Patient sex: M
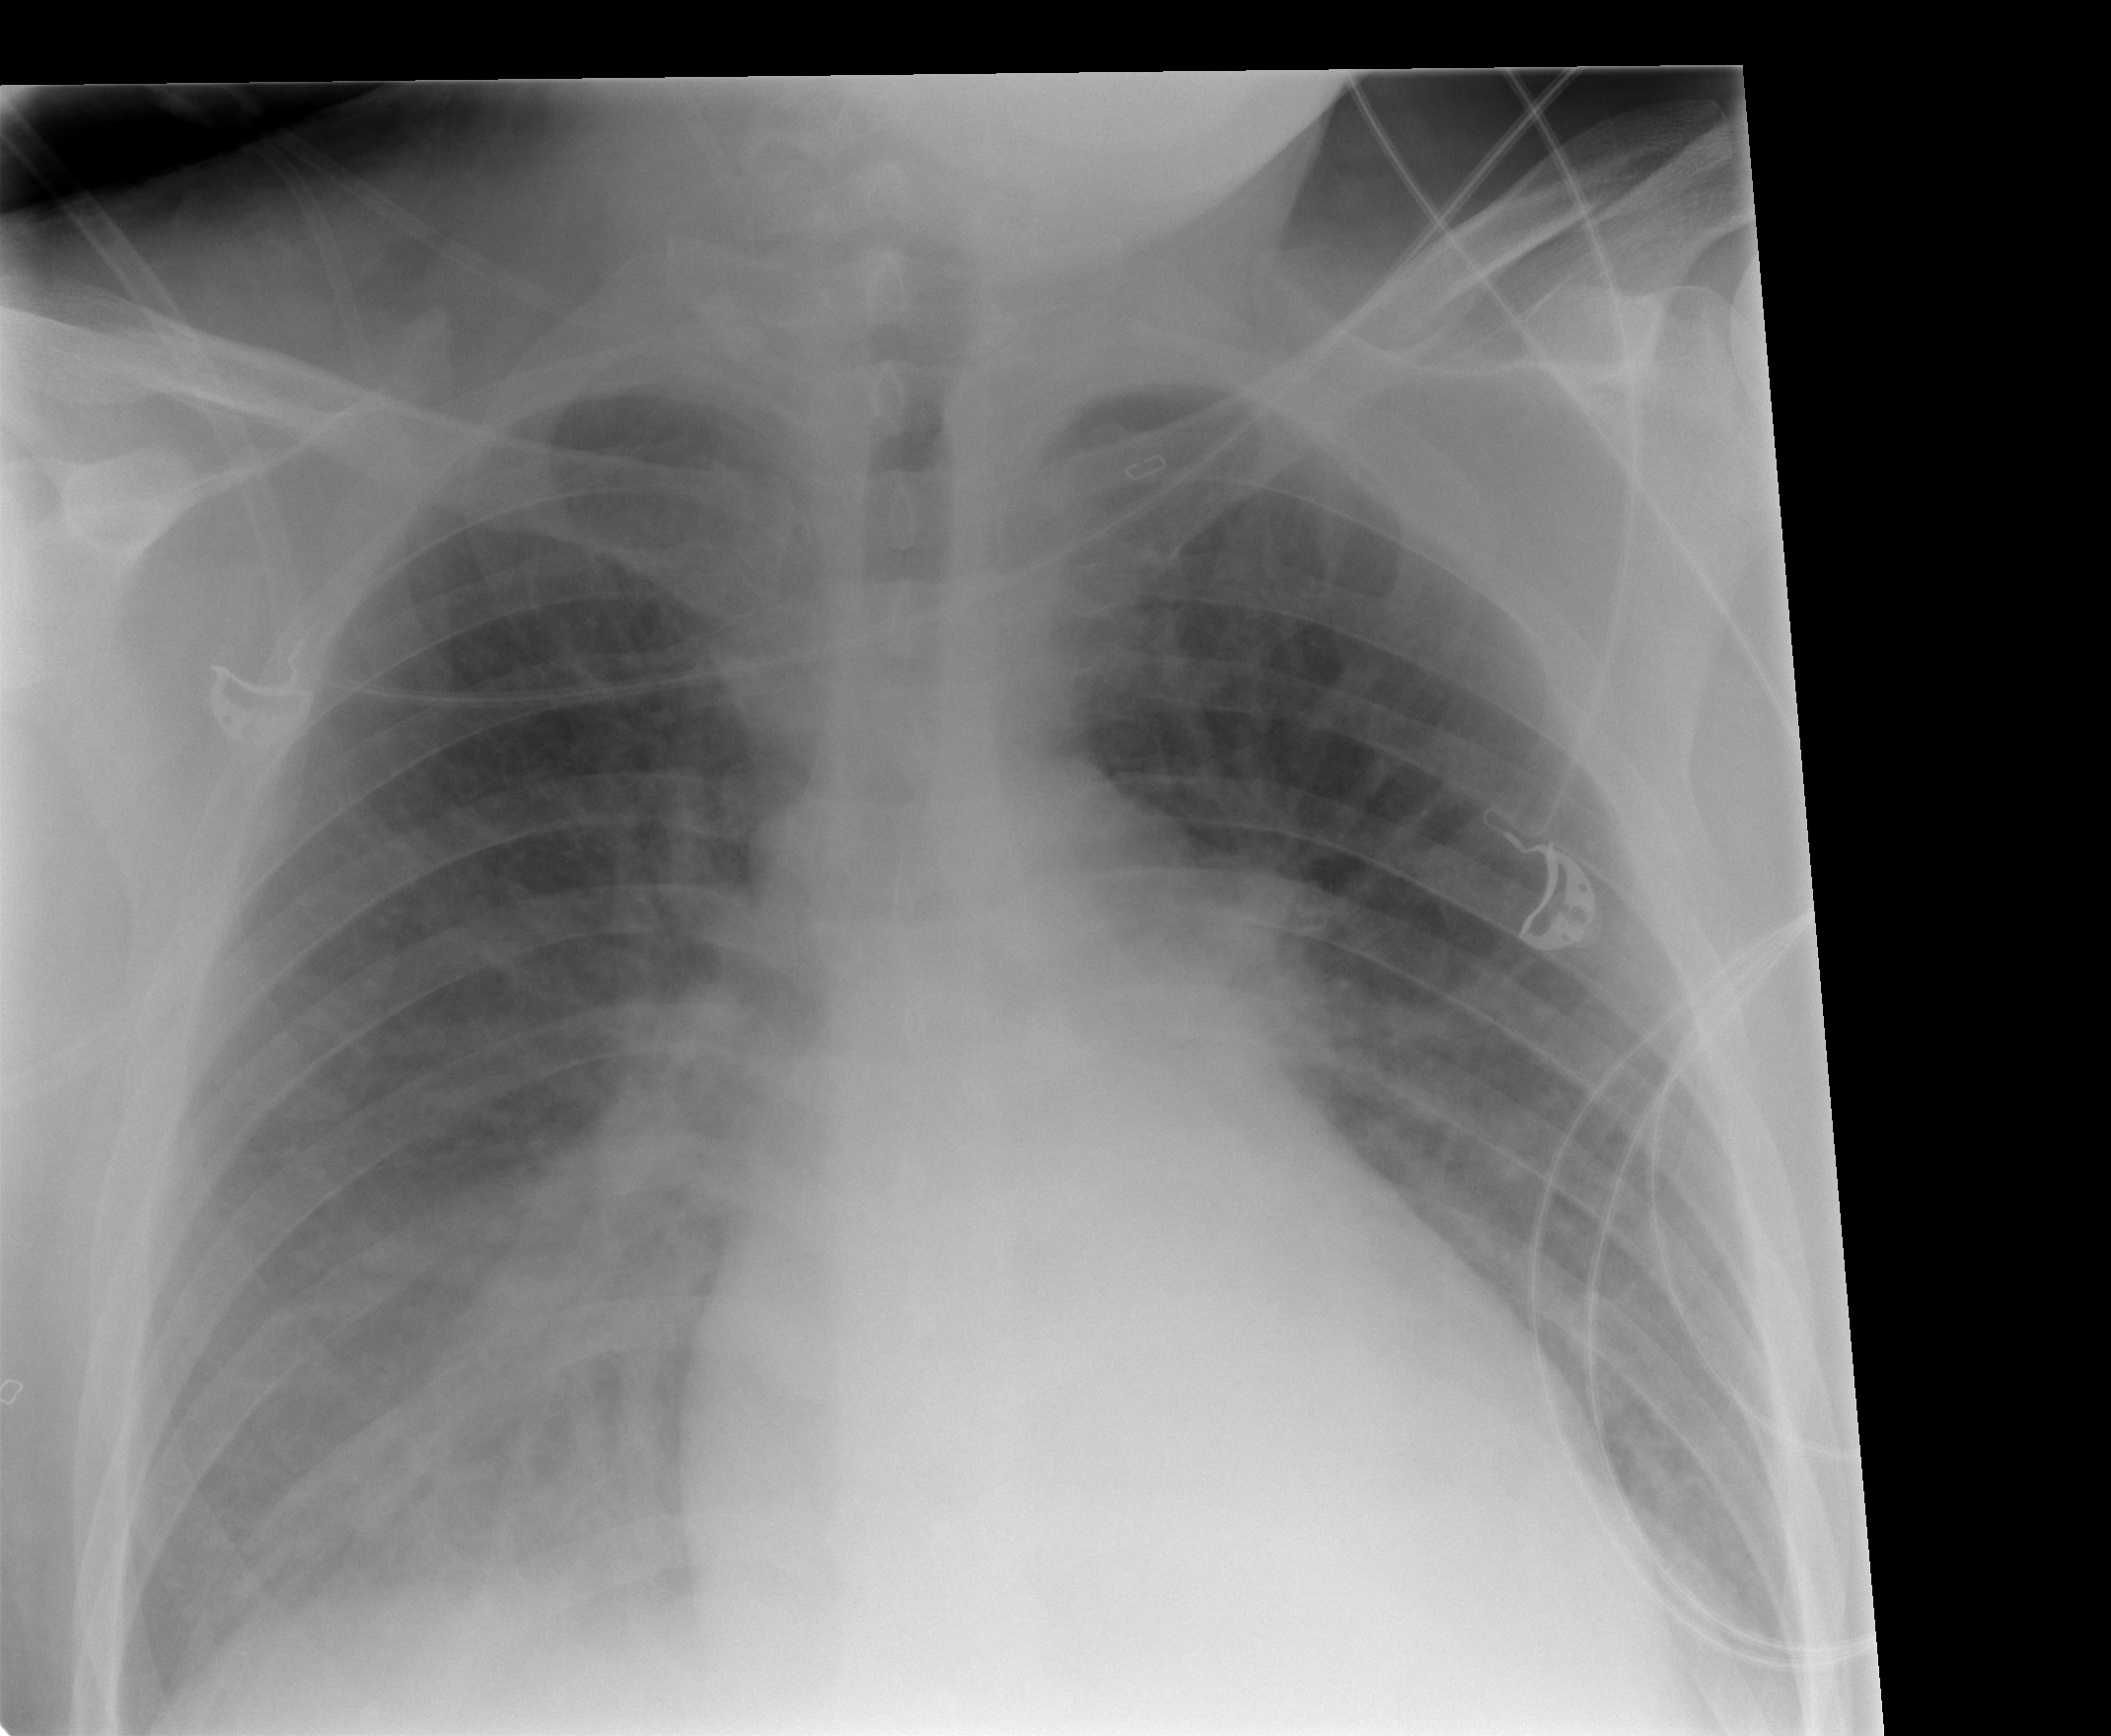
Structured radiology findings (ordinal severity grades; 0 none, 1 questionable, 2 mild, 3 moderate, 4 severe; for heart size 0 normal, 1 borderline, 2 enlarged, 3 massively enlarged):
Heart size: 3
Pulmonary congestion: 3
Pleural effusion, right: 2
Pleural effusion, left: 2
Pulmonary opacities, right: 2
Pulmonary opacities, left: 2
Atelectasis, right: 3
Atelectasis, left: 2